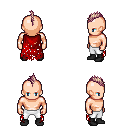
a pixel art fantasy rpg character, male body template, human, light skin, red tattered cape, white pants, white blonde mohawk hairstyle, black shoes, four views (front, back, left, right), 2x2 character sprite sheet, small pixel art, hard edges, no anti-aliasing